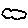
Label: cloud